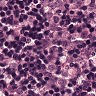
Metastatic tissue present: yes